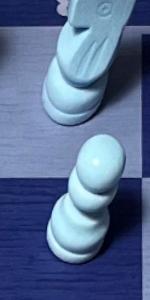
Label: Pawn_White